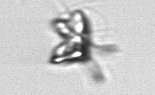
Label: Pyramimonas_longicauda